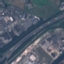
Label: Highway